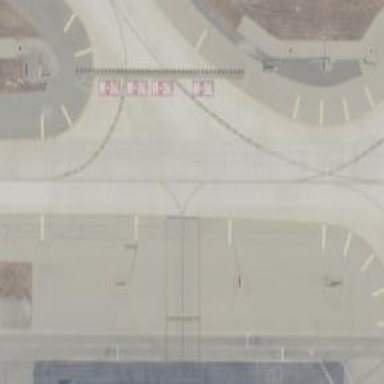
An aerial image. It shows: Image of taxiway at airport.